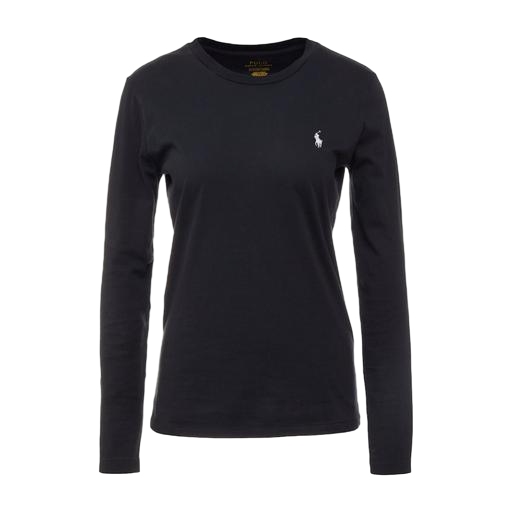
longsleeve t-shirt, skinny-fit stretch polo shirt, long-sleeve top, white background